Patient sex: M
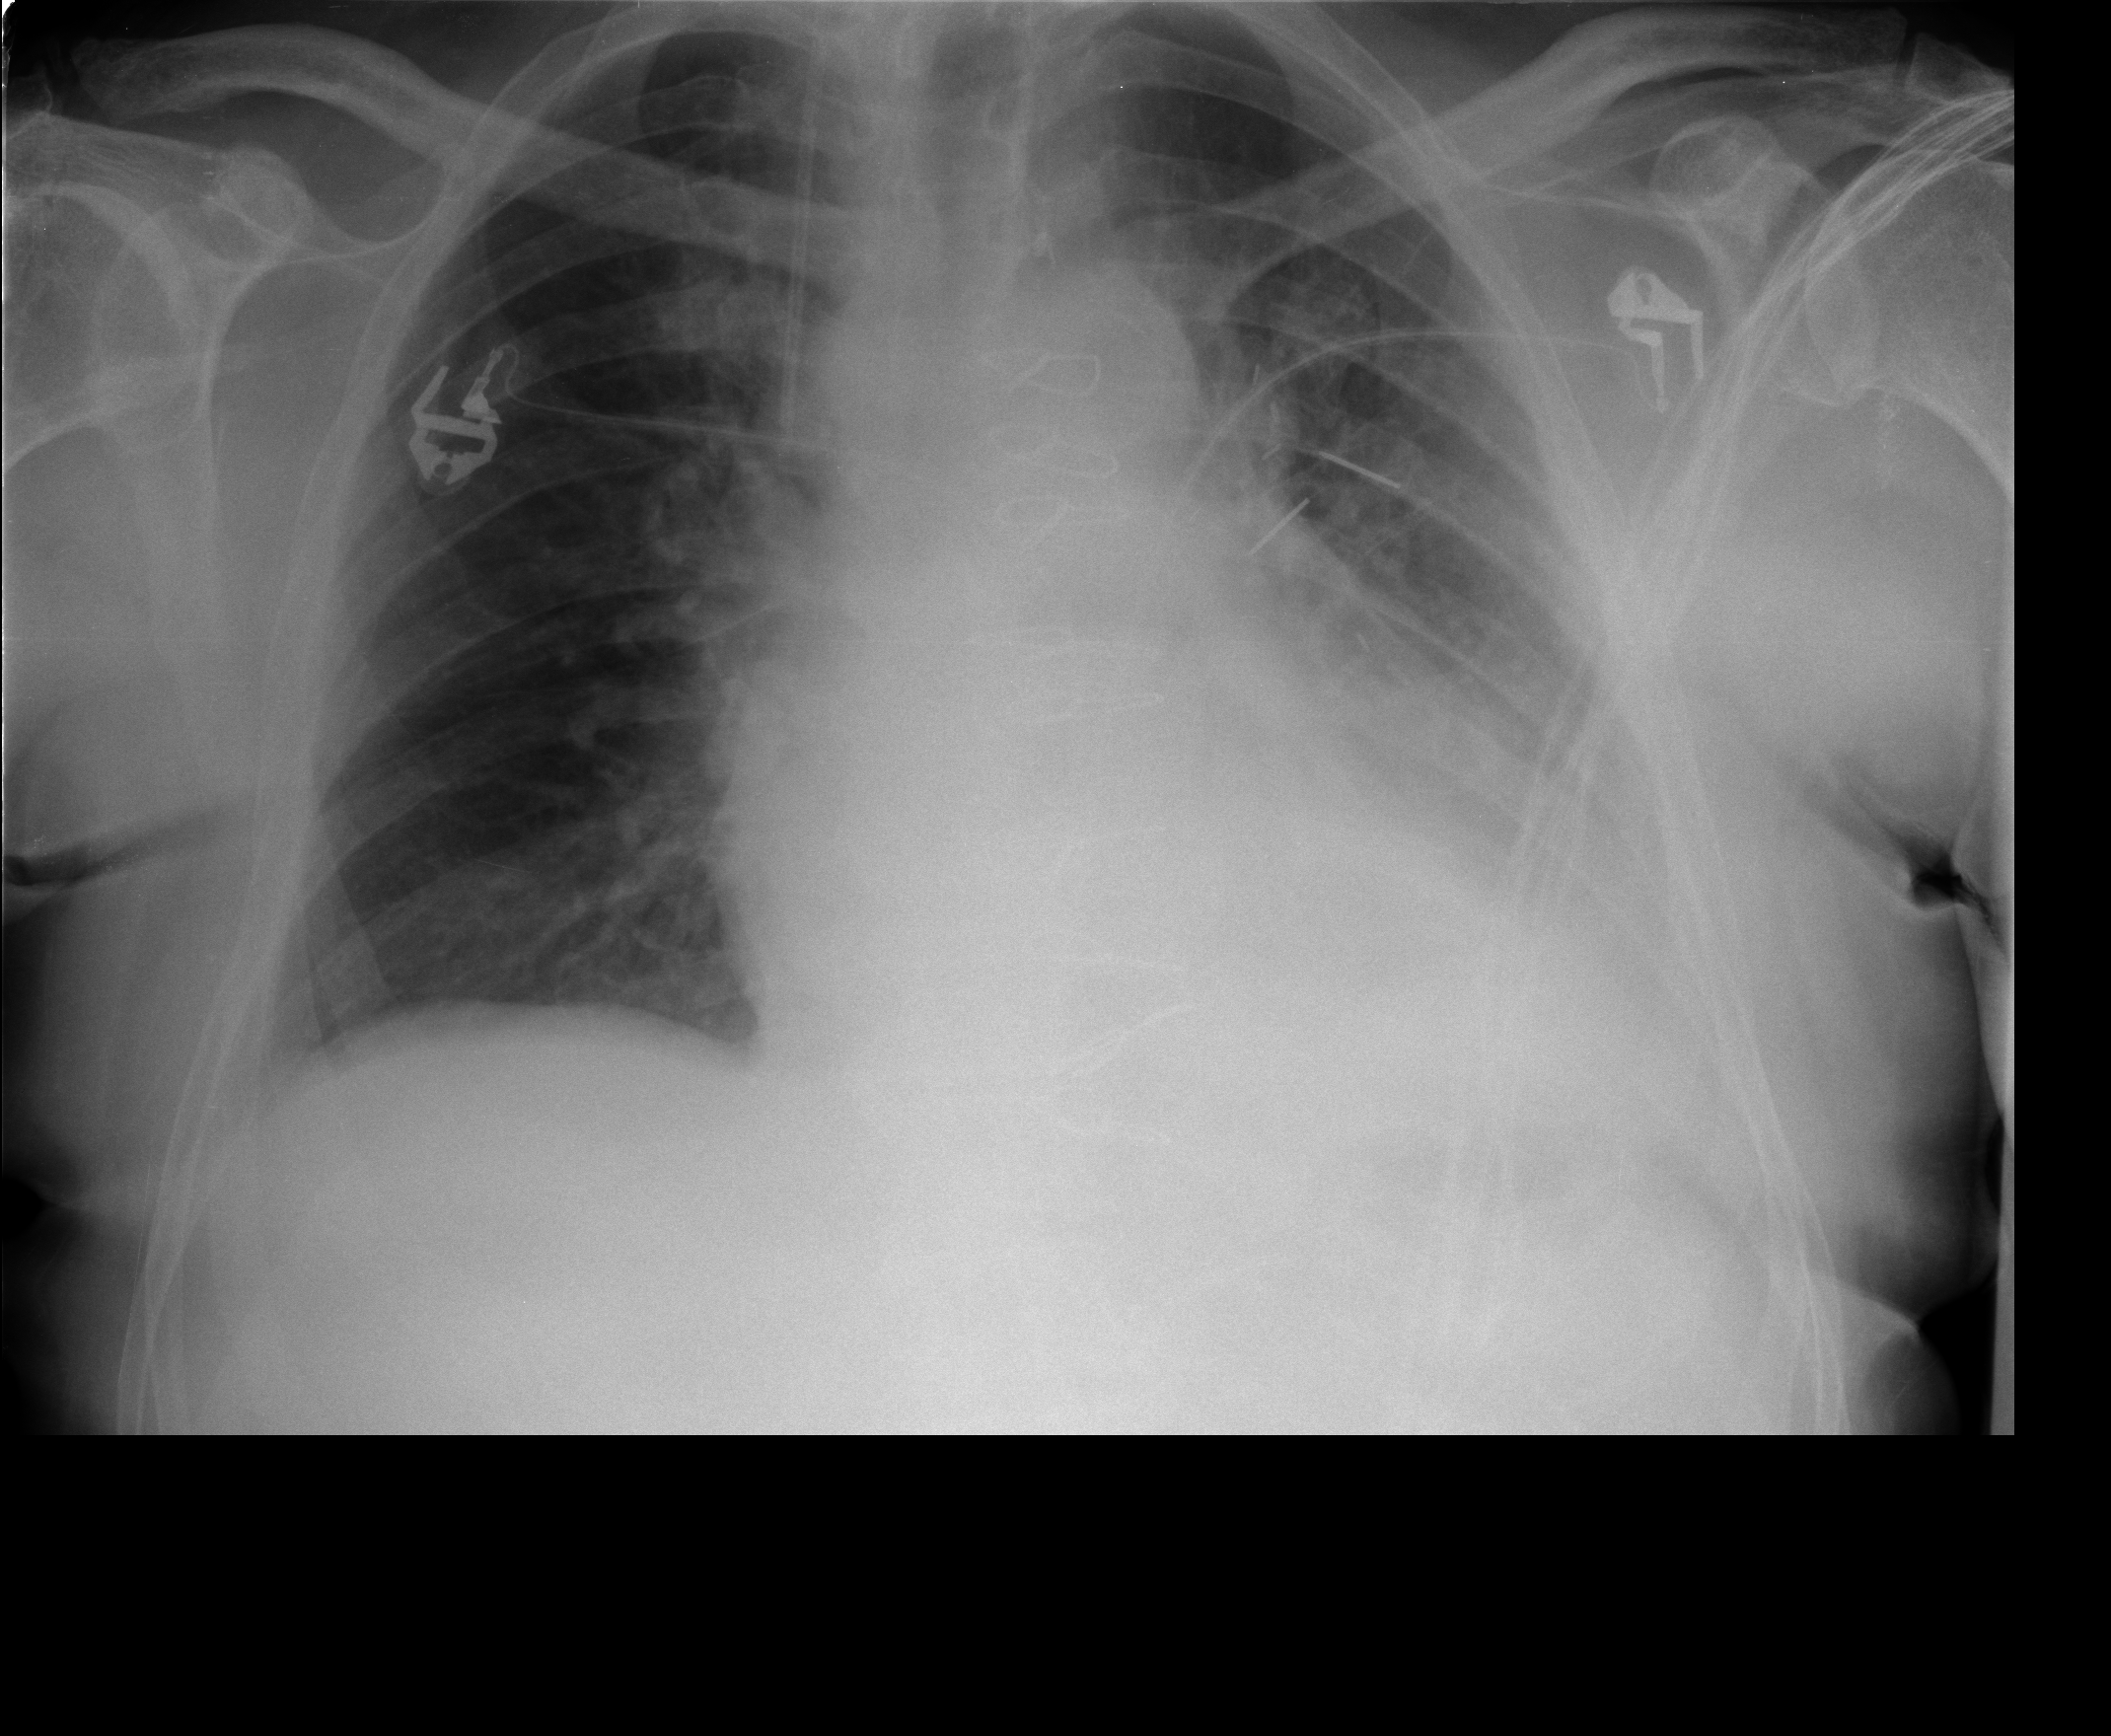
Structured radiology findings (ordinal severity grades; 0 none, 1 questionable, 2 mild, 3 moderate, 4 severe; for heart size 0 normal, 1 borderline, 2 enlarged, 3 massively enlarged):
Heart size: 2
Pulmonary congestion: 2
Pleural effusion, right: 0
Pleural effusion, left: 2
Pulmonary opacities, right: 2
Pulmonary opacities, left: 3
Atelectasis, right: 2
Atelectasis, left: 2